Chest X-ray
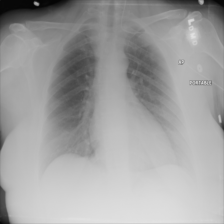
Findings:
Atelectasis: negative
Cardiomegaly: negative
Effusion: negative
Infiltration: negative
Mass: negative
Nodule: negative
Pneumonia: negative
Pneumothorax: negative
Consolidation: negative
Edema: negative
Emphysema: negative
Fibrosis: negative
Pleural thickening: negative
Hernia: negative